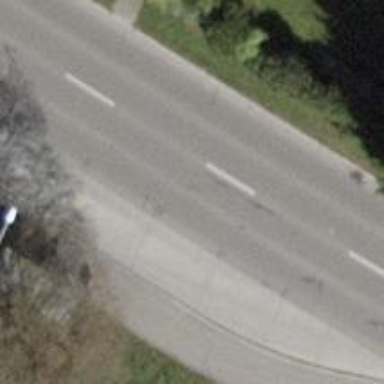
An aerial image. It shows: Bus stop with designated stop position for public transport.